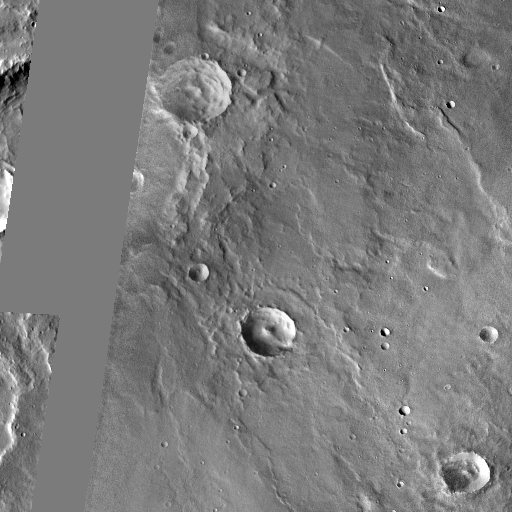
Crater classes present: Background, Other, Layered, Buried